Question: I am trying to plot multiple lines on the same graph, one of the axis lists consists of dates and the other is a list of the numbers corresponding to each of the dates. However, when I go to plot the second line, the dates list is different in contents and length from first line plotted. So to try and fix this I put all of the dates used into 1 array and used this for the y-axis. This then left me with the issue of the x-axis never being the same length of as the y-axis causing an error. In an attempt to fix this I tried the following:
'''
while len(y) != len(dates):
y.insert(0, 0)
plt.plot(dates, y) # plots the line for x (dates) and y
'''
This fixes the error however the graph now plots 0's when it should be plotting 1's.

The graph should be plotting on 0.1 instead of 0.0
So what I'm asking is how would I fill the y-axis list with the zero's in the correct position, relevant to the dates, rather than putting all of the zero's at the beginning of the list?
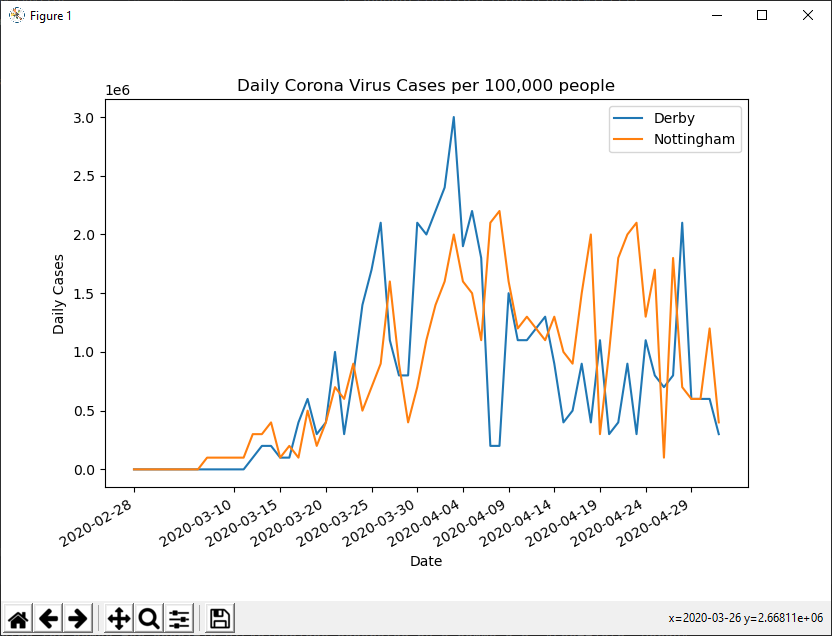
Answer: Plot the two sets of data in separate calls. Here's an example:
'''
from datetime import datetime
import matplotlib.pyplot as plt
derby_dates = [datetime(2020, 3, 1),
datetime(2020, 3, 2),
datetime(2020, 3, 3),
datetime(2020, 3, 6)]
derby_cases = [1, 10, 7, 12]
nottingham_dates = [datetime(2020, 3, 1), datetime(2020, 3, 2)]
nottingham_cases = [2, 5]
plt.plot(derby_dates, derby_cases)
plt.plot(nottingham_dates, nottingham_cases)
plt.xticks(rotation=30)
plt.tight_layout()
plt.show()
'''
That plots like this:
<URL>